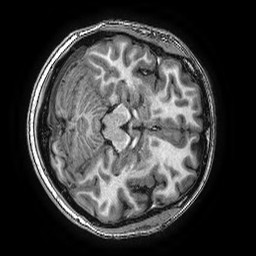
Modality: T1w
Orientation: axial
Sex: female
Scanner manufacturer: ge
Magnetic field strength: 3 T
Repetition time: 0.0077 s
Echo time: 0.003436 s